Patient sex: M
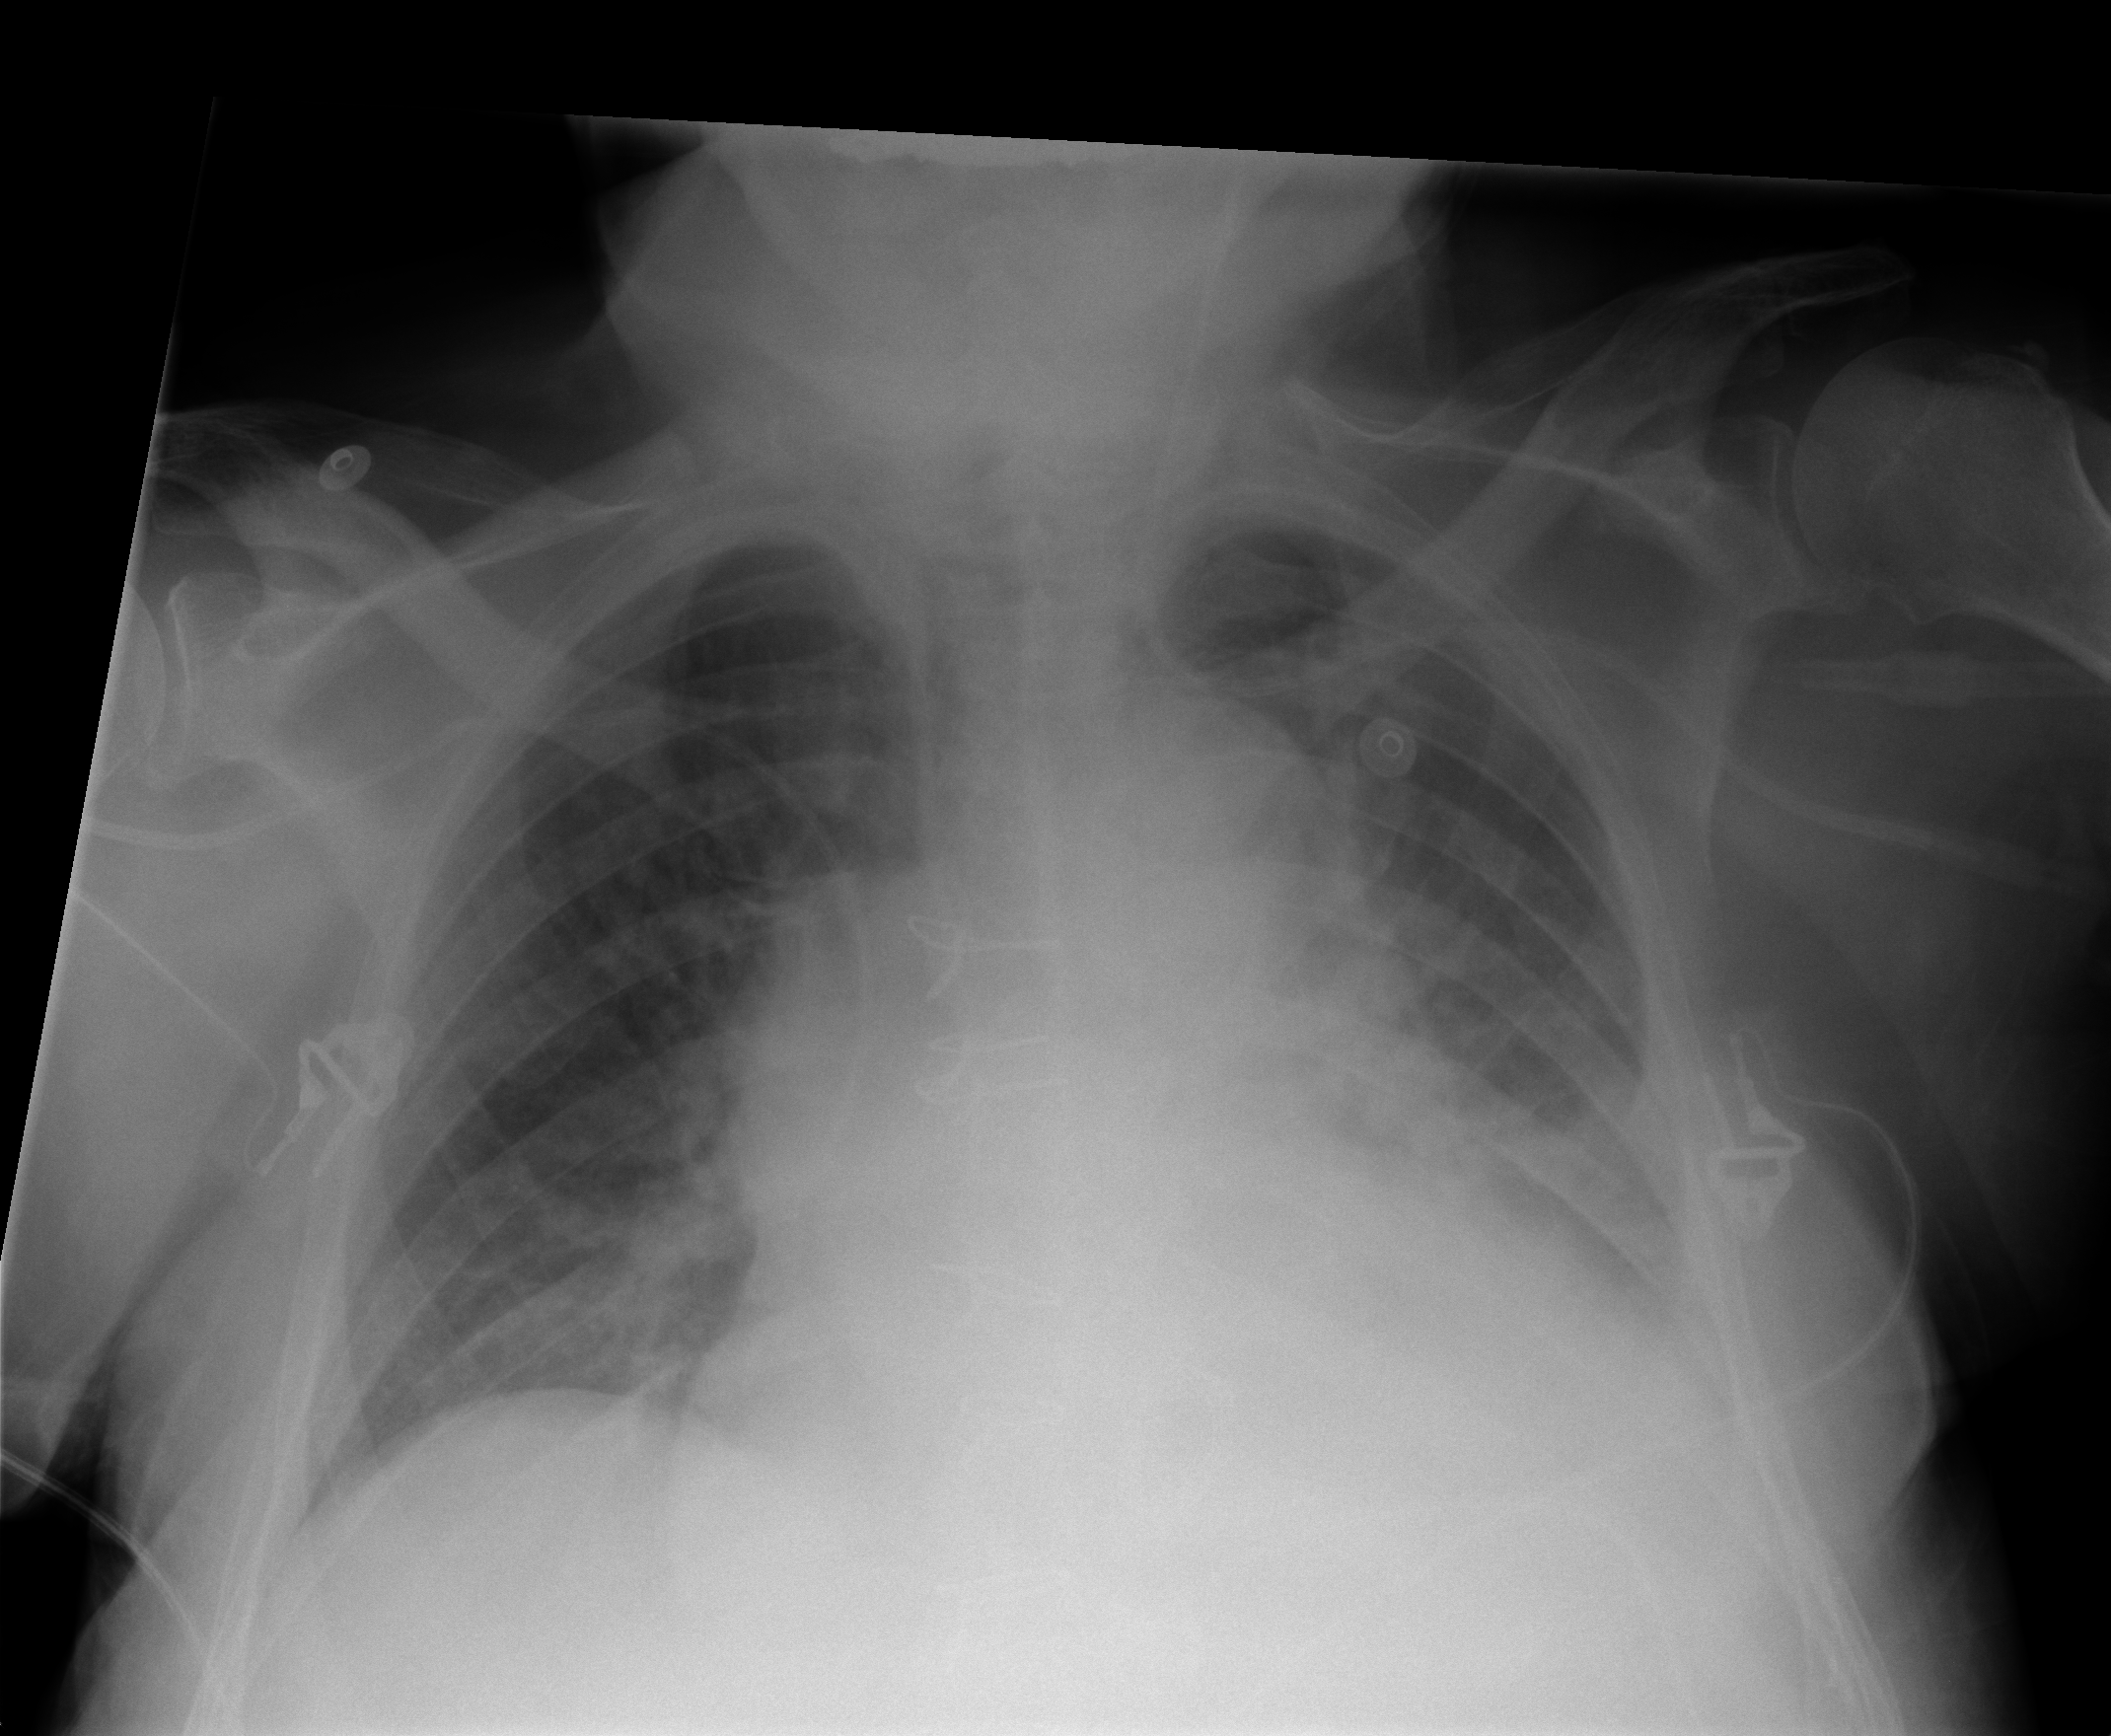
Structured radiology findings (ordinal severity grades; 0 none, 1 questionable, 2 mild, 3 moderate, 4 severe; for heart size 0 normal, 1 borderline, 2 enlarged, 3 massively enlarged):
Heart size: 3
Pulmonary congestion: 2
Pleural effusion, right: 1
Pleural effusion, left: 2
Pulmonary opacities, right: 0
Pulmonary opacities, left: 0
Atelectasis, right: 2
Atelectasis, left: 2